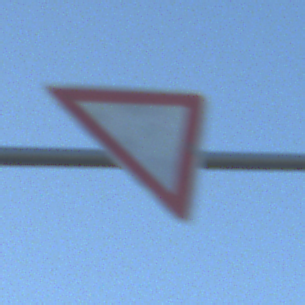
Verkehrszeichen: VorfahrtGewaehren
Umgebung: Outdoor, Nature
Tageszeit: MorningAfternoon
Wetter: Clear
Licht: Natural
Jahreszeit: NotSpecified
Kontrast: HighContrast